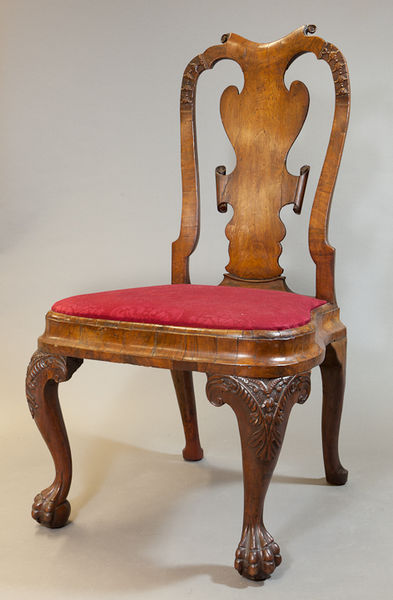
Titel: Pair of George I or II Side Chairs
Standort: Amherst (Massachusetts, USA)
Institution: Mead Art Museum, Amherst College
Schlagwörter: chair, cushion, fancy, ornate, red, velvet, old, seat, pattern, wooden, wood, feet, ornament, shadow, silk, art nouveau, photo, leaves, design, back, legs, cloth, claws, four, neoclassical, carving, lion, organic, violin, leather, oak, furniture, detailed, arabesque, curve, carved, claw, medival, polish, wood carving, carve, sculpted, decorated, damask, polished, beech, velveteen, lion feet, varnish, mahogony, cushioned, mahogany, red cushion, with marks